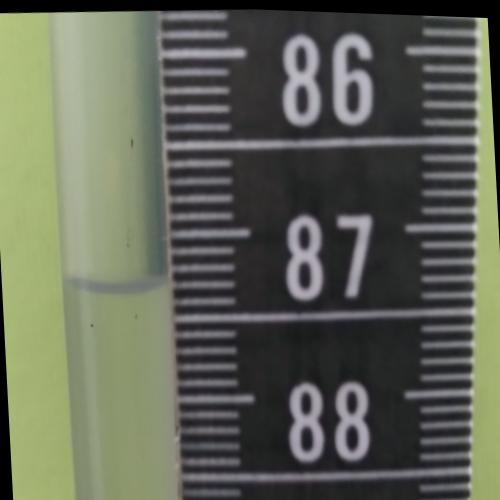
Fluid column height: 87.3 cm